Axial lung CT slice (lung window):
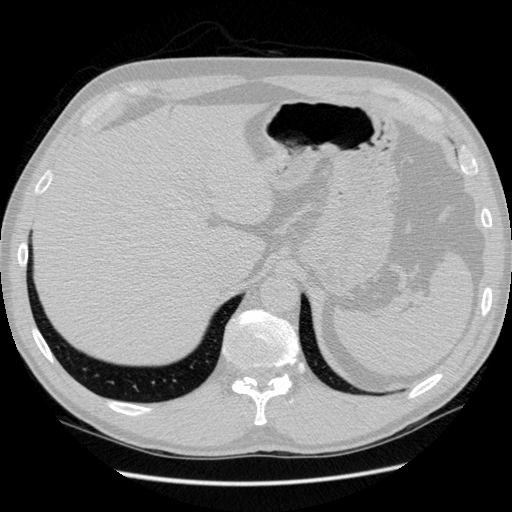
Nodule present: no